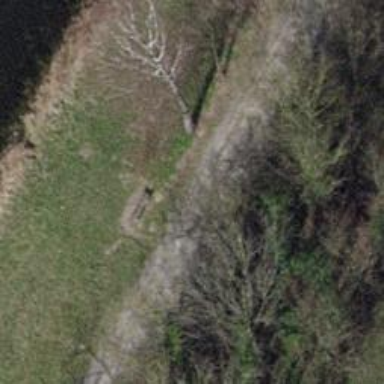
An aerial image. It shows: Brown bench in the vicinity.